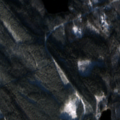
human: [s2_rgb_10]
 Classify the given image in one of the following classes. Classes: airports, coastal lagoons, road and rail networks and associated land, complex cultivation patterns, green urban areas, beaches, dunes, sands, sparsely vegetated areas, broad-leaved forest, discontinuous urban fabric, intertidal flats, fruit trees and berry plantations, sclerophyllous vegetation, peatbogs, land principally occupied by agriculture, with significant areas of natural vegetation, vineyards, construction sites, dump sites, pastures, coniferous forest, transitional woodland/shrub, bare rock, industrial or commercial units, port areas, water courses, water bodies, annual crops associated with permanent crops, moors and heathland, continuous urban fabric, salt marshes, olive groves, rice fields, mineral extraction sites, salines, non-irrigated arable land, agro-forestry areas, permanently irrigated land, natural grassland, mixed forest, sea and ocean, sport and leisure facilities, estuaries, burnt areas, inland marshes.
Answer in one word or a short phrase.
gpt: coniferous forest, mixed forest, transitional woodland/shrub, water bodies